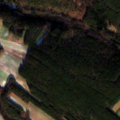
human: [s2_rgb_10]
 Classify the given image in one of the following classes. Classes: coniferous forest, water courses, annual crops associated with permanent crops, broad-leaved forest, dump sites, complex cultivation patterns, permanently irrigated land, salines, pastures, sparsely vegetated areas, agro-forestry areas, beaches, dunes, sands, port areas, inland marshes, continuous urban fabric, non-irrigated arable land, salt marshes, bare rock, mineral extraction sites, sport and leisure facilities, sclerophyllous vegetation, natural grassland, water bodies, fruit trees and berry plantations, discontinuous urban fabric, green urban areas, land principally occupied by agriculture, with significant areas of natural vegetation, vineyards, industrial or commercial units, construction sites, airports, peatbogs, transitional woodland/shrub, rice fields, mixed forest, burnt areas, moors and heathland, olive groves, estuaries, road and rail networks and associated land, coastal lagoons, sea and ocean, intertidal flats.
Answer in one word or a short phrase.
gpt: non-irrigated arable land, coniferous forest, mixed forest